Question: I am new to firestore. I am confused, what will be the output of this code.
'''
collection ("products").where (
"category" ,
"array-contains-any" , ["Appliances" , "Electronics"]
)
'''
You can simply write name of document. (Ex- document 1, document 3)
Document is shown in image.

<URL>
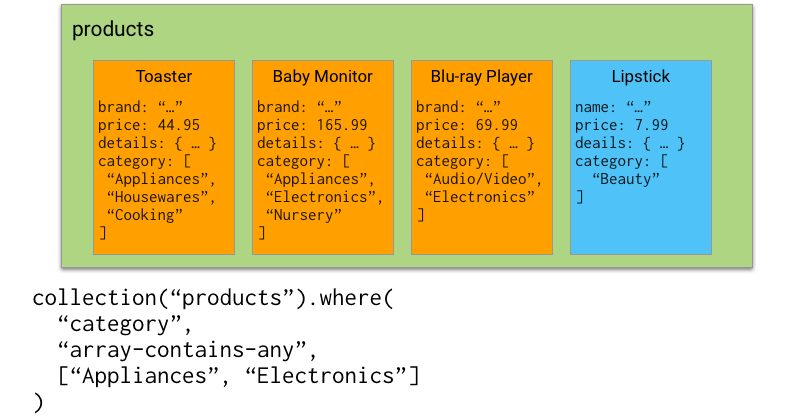
Answer: It's simple!
Let us consider this scenoario where you have all values as strings.
<URL>
Parameter: (String, 'array-contains-any' , Array)
'''
collection("products").where( "category" , "array-contains-any" , ["Appliances" , "Electronics"])
'''
This would give us documents as the result which has 'category' either 'Appliances' or 'Electronics'
[ 'Toaster', 'Baby Monitor', 'Blu-ray Player']
Parameter: (String, 'array-contains' , String)
'''
collection("products").where( "category" , "array-contains" , "Appliances")
'''
This would give us documents as the result which has 'category' with 'Appliances'
[ 'Toaster', 'Baby Monitor']
> So, this means that when you have multiple items to be searched, we
can use , or else if you want to a single item
to be present in a Array, then we can use